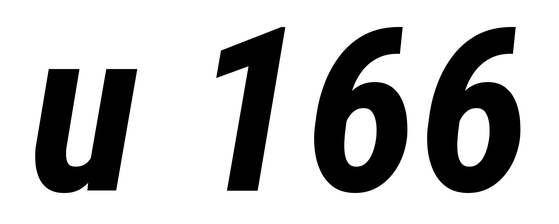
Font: Roboto-Italic_Condensed_Bold_Italic